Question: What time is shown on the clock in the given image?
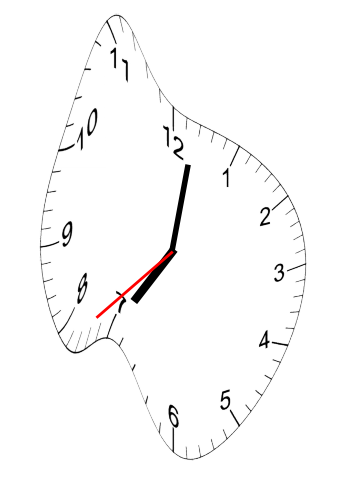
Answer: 07:01:38